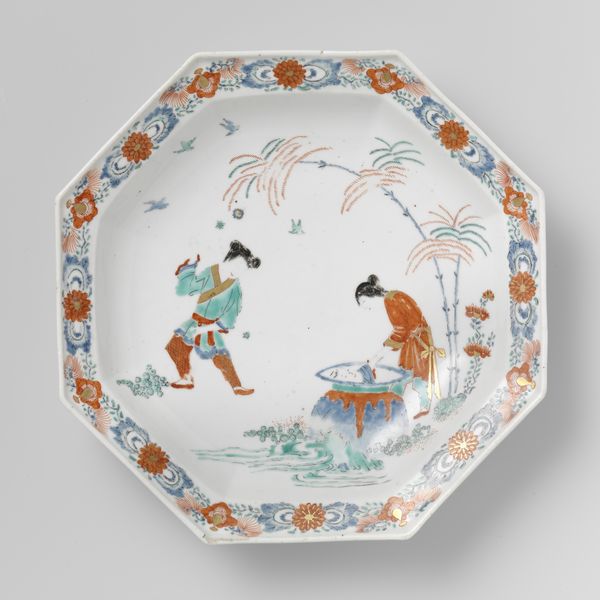
Titel: Schaal, achthoekig, veelkleurig beschilderd met het Shiba Onko motief
Künstler: Chelsea
Standort: Amsterdam
Institution: Rijksmuseum
Schlagwörter: baum, landschaft, teller, keramik, topf, japan, dekor, japonismus